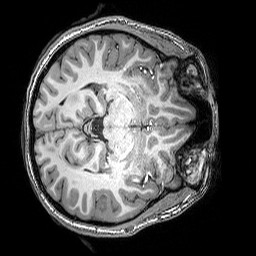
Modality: T1w
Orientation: axial
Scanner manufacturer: siemens
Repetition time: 2.5 s
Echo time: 0.00341 s